Question: How would I go about going converting a list of lists of ints into a matrix plot in Python?
The example data set is:
'''
[[3, 5, 3, 5, 2, 3, 2, 4, 3, 0, 5, 0, 3, 2],
[5, 2, 2, 0, 0, 3, 2, 1, 0, 5, 3, 5, 0, 0],
[2, 5, 3, 1, 1, 3, 3, 0, 0, 5, 4, 4, 3, 3],
[4, 1, 4, 2, 1, 4, 5, 1, 2, 2, 0, 1, 2, 3],
[5, 1, 1, 1, 5, 2, 5, 0, 4, 0, 2, 4, 4, 5],
[5, 1, 0, 4, 5, 5, 4, 1, 3, 3, 1, 1, 0, 1],
[3, 2, 2, 4, 3, 1, 5, 5, 0, 4, 3, 2, 4, 1],
[4, 0, 1, 3, 2, 1, 2, 1, 0, 1, 5, 4, 2, 0],
[2, 0, 4, 0, 4, 5, 1, 2, 1, 0, 3, 4, 3, 1],
[2, 3, 4, 5, 4, 5, 0, 3, 3, 0, 2, 4, 4, 5],
[5, 2, 4, 3, 3, 0, 5, 4, 0, 3, 4, 3, 2, 1],
[3, 0, 4, 4, 4, 1, 4, 1, 3, 5, 1, 2, 1, 1],
[3, 4, 2, 5, 2, 5, 1, 3, 5, 1, 4, 3, 4, 1],
[0, 1, 1, 2, 3, 1, 2, 0, 1, 2, 4, 4, 2, 1]]
'''
To give you an idea of what I'm looking for, the function MatrixPlot in Mathematica gives me this image for this data set:

Thanks!
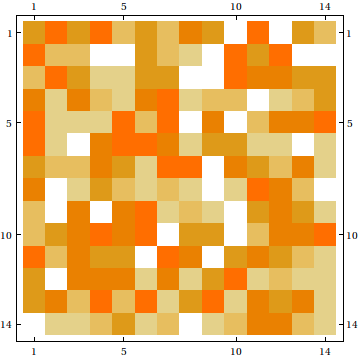
Answer: You may try
'''
from pylab import *
A = rand(5,5)
figure(1)
imshow(A, interpolation='nearest')
grid(True)
'''

<URL>